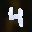
Label: 4